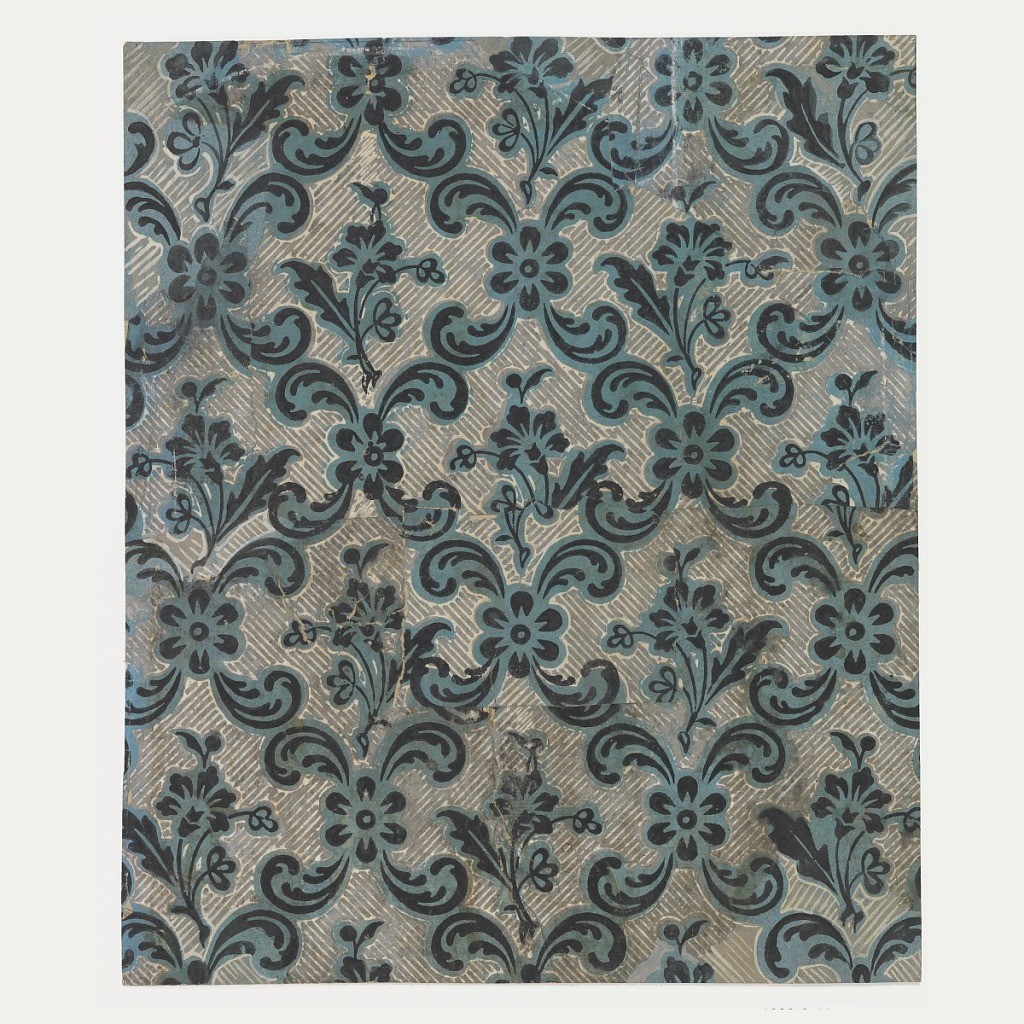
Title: Sidewall
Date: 1765–75
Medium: Block-printed on handmade paper
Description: Vertical rectangle composed of pieced fragments. Repeating design of crossed foliate scrolls, black on blue, enclosing gray area with diagonally overprinted white stripes, in center of which is a floral spray in black on blue. Diaper or trellis-style design.